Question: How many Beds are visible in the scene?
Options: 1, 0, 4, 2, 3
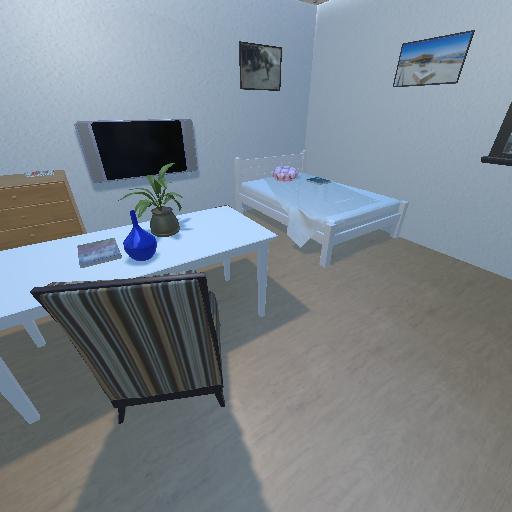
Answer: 1